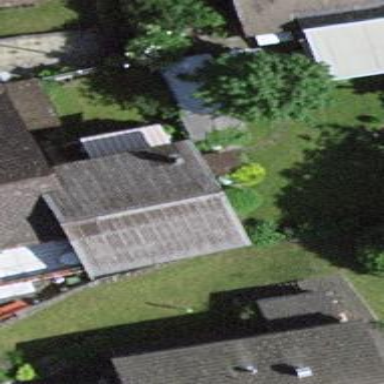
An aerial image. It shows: Simple and straightforward house.